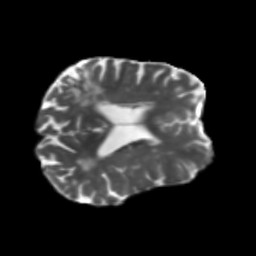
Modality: T2w
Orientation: axial
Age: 73
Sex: female
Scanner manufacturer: siemens
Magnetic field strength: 3 T
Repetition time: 5.47 s
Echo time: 0.0854 s